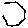
Label: hexagon